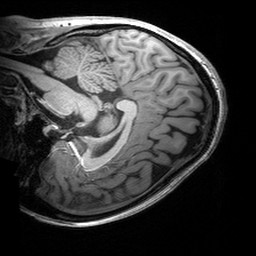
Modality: T1w
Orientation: sagittal
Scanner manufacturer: siemens
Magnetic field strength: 3 T
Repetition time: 2.53 s
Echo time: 0.00299 s